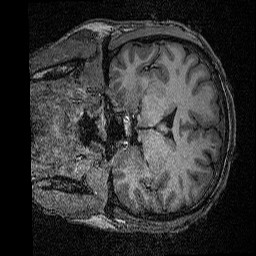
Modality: T1w
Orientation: coronal
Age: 22
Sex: male
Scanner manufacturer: siemens
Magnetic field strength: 3 T
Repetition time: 2.53 s
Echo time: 0.00342 s